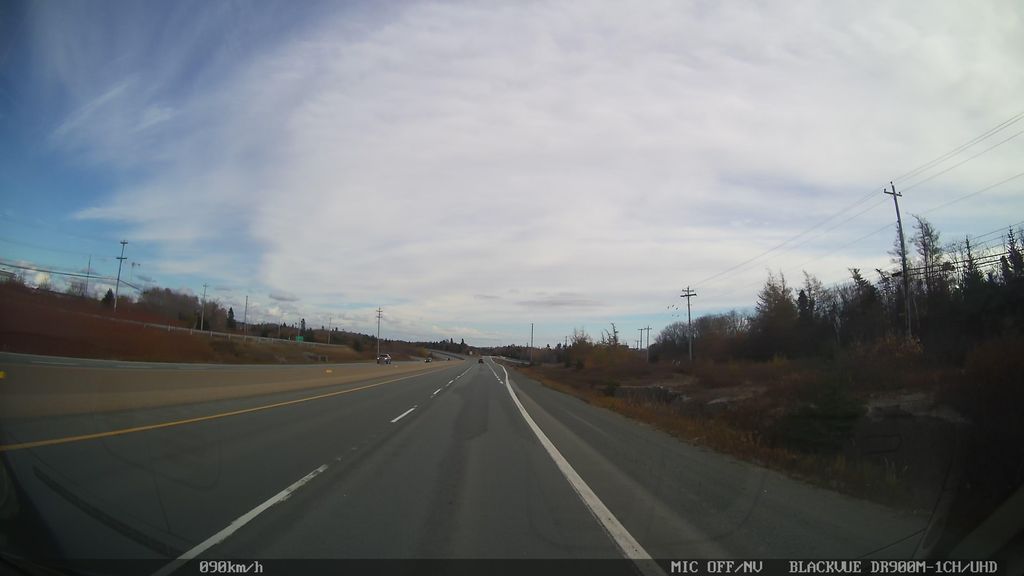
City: halifax